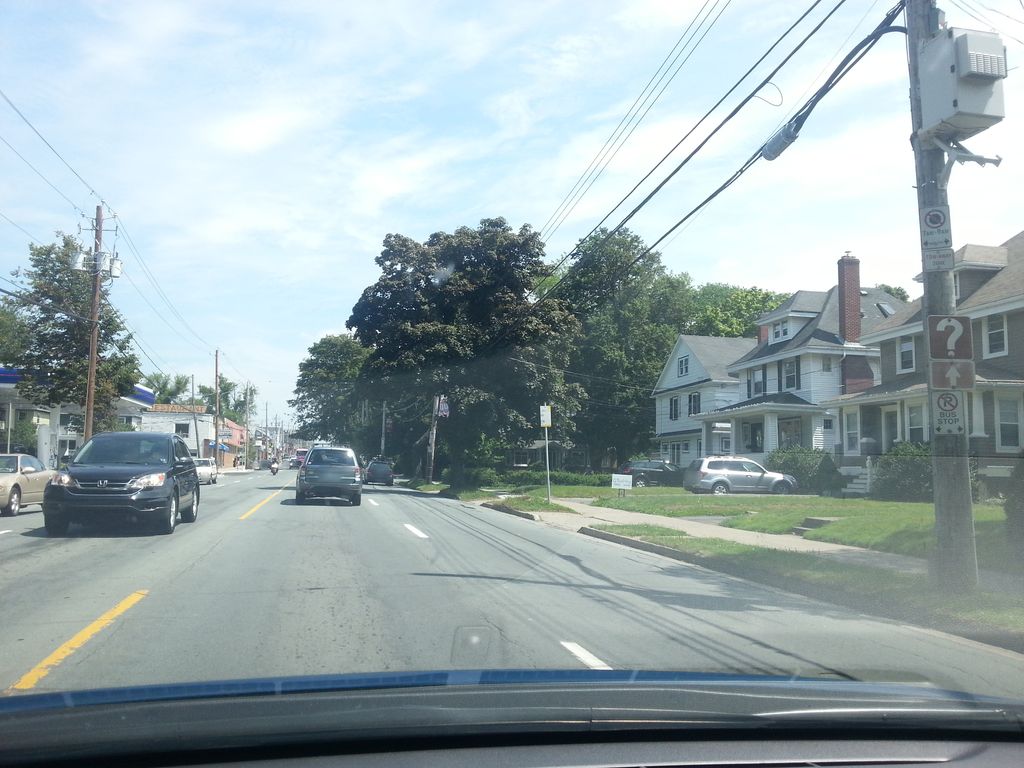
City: halifax